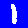
Digit: 1